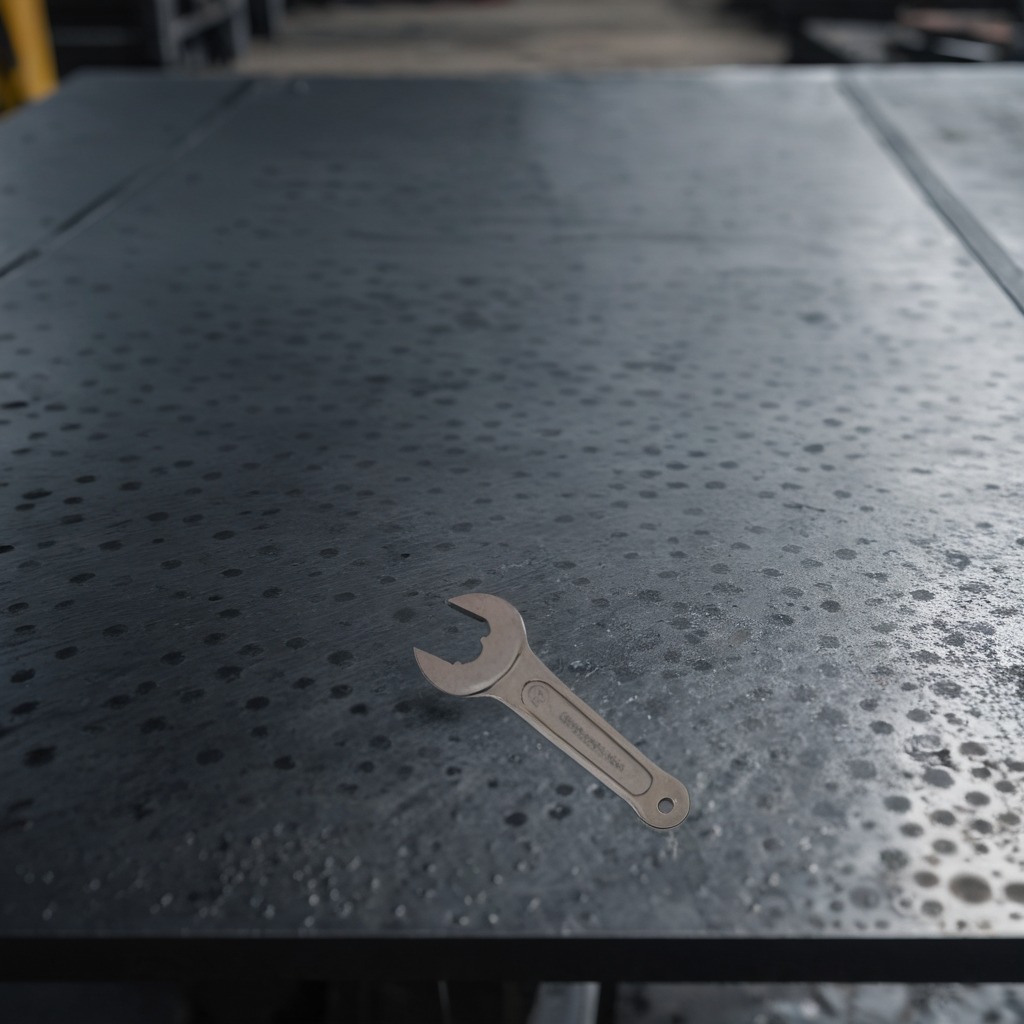
An wrench lies on the cold steel table in a mining workshop.